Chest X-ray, PA view. Patient: 65 years old, sex F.
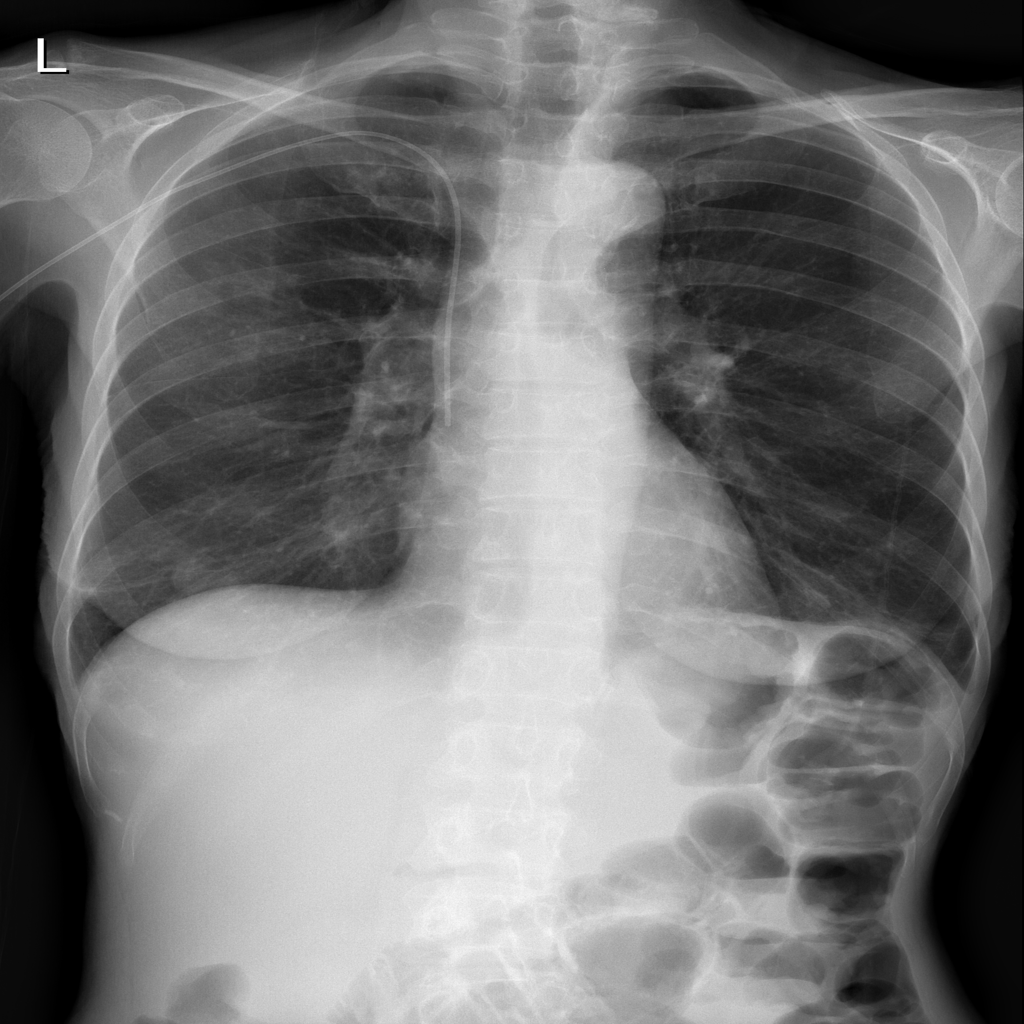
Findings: Atelectasis